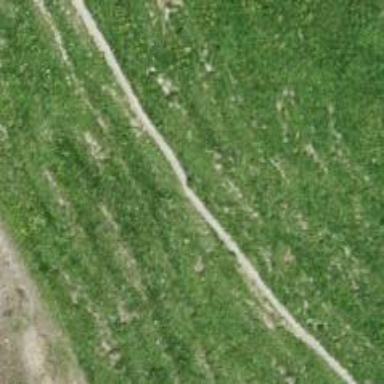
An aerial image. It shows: Grassy path designated for hiking. It is backcountry route groomed for hiking.